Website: lowes
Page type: billing-address
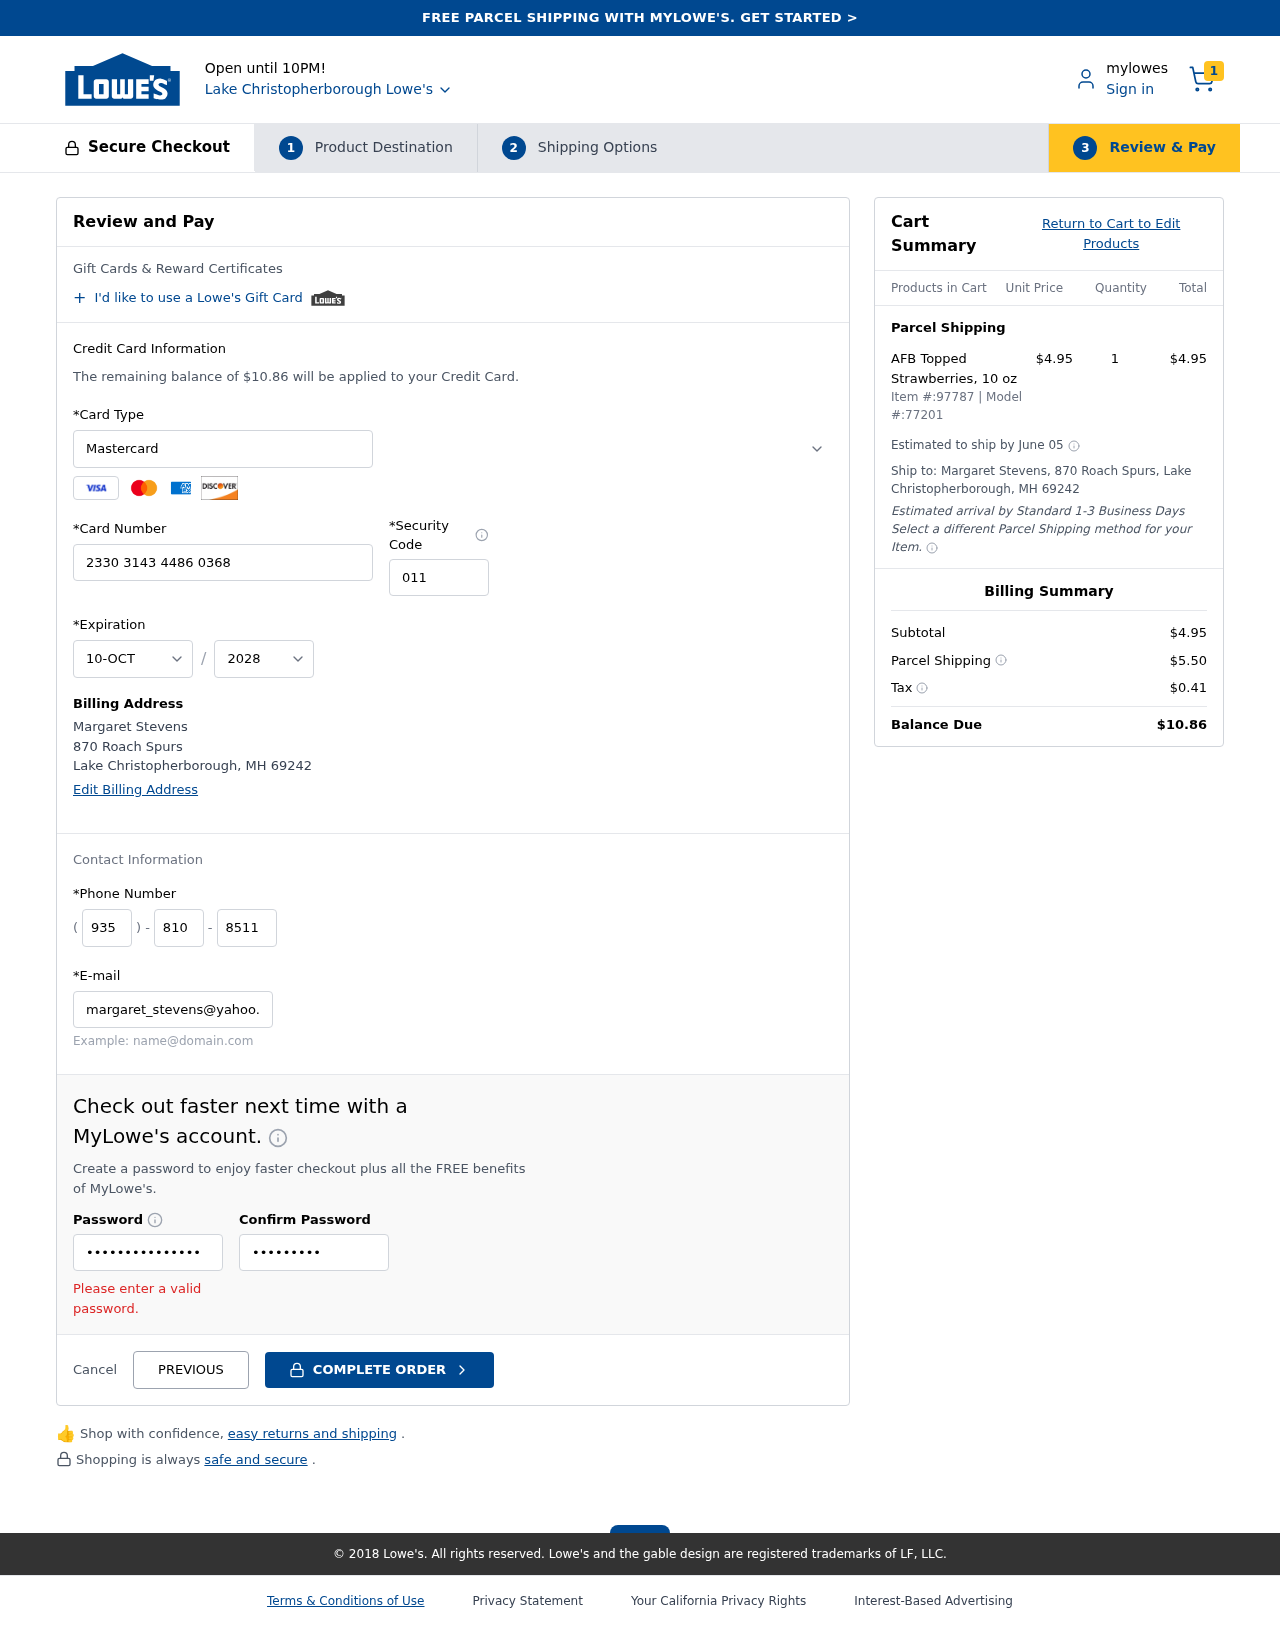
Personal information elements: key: PII_CARD_CVV
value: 011
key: PII_CARD_EXPIRY_MONTH
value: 10
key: PII_CARD_EXPIRY_YEAR
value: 28
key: PII_CARD_NUMBER
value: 2330 3143 4486 0368
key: PII_CARD_TYPE
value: Mastercard
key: PII_CITY
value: Lake Christopherborough
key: PII_CITY_STATE_ZIP
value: Lake Christopherborough, MH 69242
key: PII_EMAIL
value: margaret_stevens@yahoo.com
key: PII_FULLNAME
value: Margaret Stevens
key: PII_PHONE_AREA
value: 935
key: PII_PHONE_PREFIX
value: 810
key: PII_PHONE_SUFFIX
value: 8511
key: PII_STREET
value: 870 Roach Spurs
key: PII_FULLNAME2
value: Margaret Stevens
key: PII_STREET2
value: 870 Roach Spurs
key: PII_CITY_STATE_ZIP2
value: Lake Christopherborough, MH 69242
Product elements: key: PRODUCT1_NAME
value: AFB Topped Strawberries, 10 oz
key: PRODUCT1_PRICE
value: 4.95
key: PRODUCT1_QUANTITY
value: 1
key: PRODUCT_ITEM_NUMBER
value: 97787
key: PRODUCT_MODEL_NUMBER
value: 77201
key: PRODUCT1_LINE_TOTAL
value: $4.95
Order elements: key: ORDER_NUM_ITEMS
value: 1
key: ORDER_TOTAL
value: $10.86
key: ORDER_SHIPPING_DATE
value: June 05
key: ORDER_SUBTOTAL
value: $4.95
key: ORDER_SHIPPING_COST
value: $5.50
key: ORDER_TAX
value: $0.41